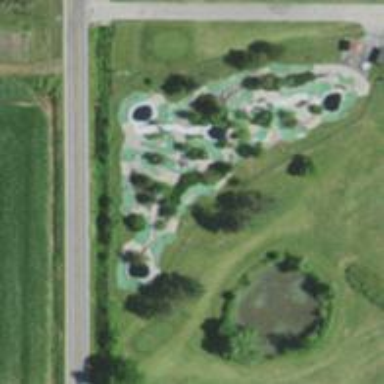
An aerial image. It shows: Golf hole.